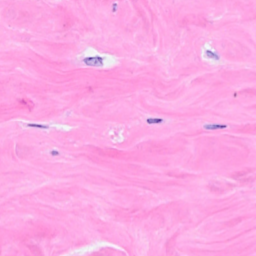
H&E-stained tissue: Breast